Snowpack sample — Loveland Pass, Silver Plume, Colorado, USA (12/14/25, 10:50 AM MST)
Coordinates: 39.664, -105.882
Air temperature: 36 °F
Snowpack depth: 67 cm
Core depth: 10 cm
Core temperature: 50 °F
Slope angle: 6°, slope face: 326°
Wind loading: low
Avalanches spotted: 0
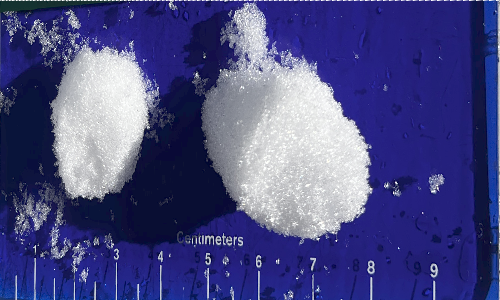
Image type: core
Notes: No avalanches spotted, very late start to the season with minimal snowpack